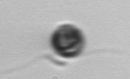
Label: flagellate